An envelope spectrum derived from a bearing vibration measurement is shown; the reference markers locate BPFO, BPFI, BSF and FTF for this bearing geometry and shaft speed. Based on the visible evidence, which condition applies: normal, inner_race, outer_race, ball?
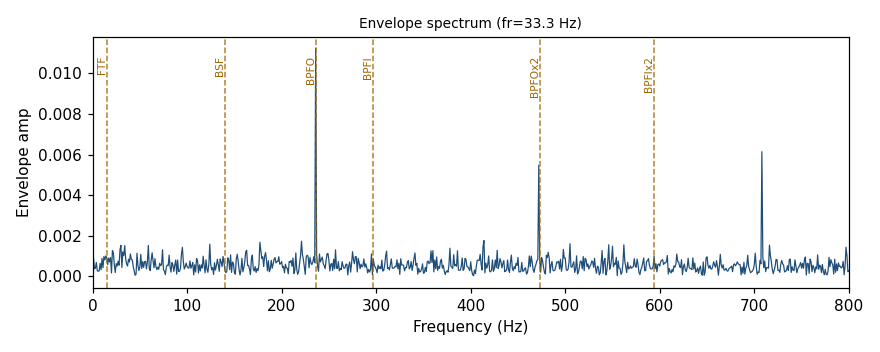
Answer: outer_race